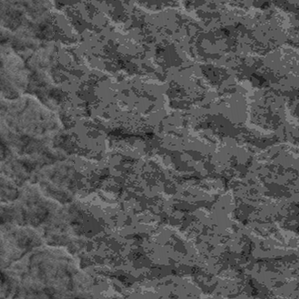
Label: frost